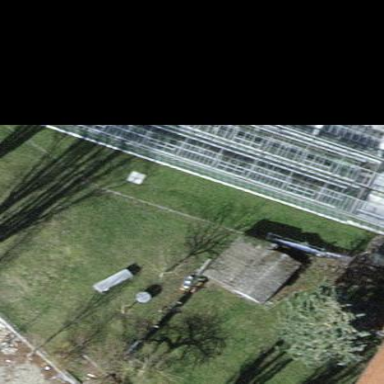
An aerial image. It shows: Greenhouse.